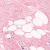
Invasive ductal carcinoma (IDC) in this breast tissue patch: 0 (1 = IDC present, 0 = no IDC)